Field crop: maize
Growth stage: 2
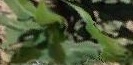
Species: maize